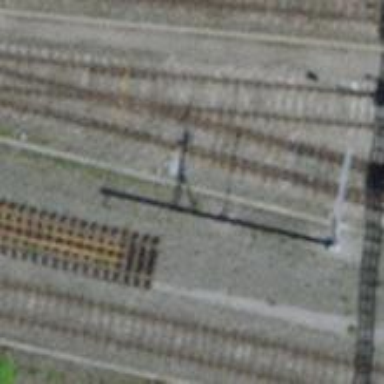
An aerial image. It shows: Railway switch.